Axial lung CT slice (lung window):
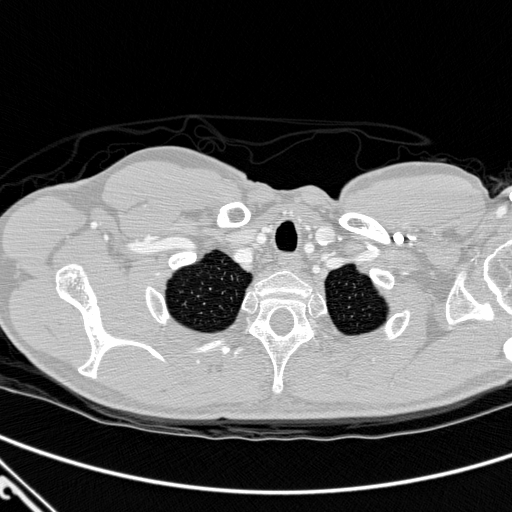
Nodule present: no